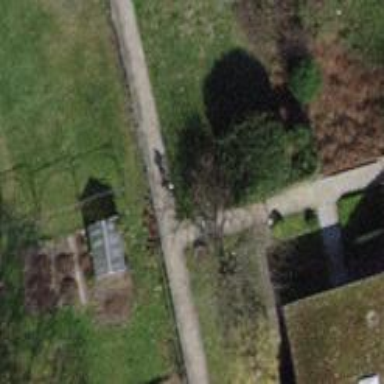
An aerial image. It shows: Road with steps.